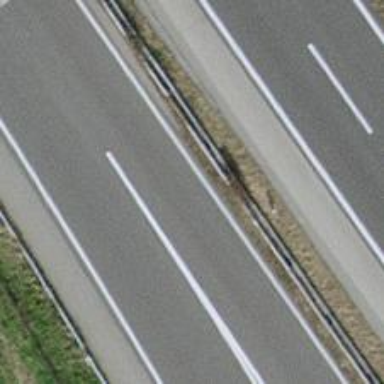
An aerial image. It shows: Motorway junction.